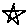
Label: star